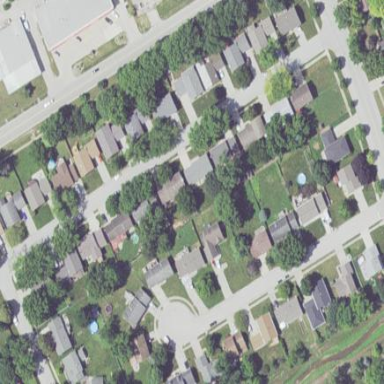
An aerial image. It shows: Single-family residential neighbourhood.